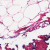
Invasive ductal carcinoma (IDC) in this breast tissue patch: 0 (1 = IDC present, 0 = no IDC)